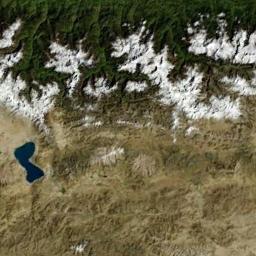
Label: snowberg